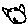
Label: cat